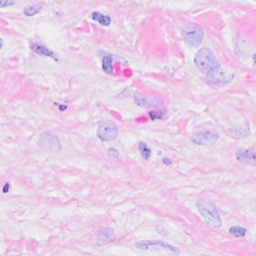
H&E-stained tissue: Breast